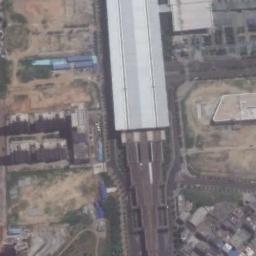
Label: railway_station